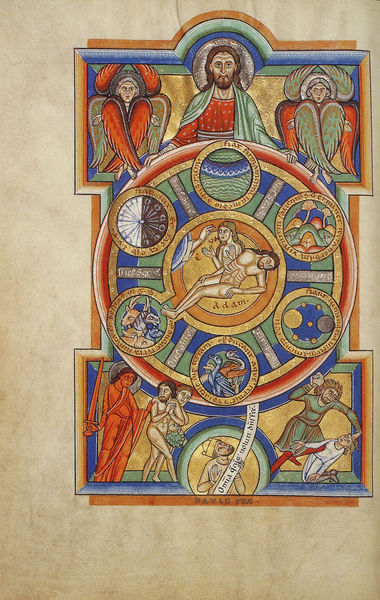
Titel: Stammheim Missale, Hildesheim
Schlagwörter: blau, gott, himmel, mann, nackt, menschen, frau, zeichnung, rot, tiere, bibel, rahmen, stein, bild, gold, personen, krone, kreis, engel, schrift, farben, rad, inschrift, fotografie, adam, eva, paradies, religion, druck, schwert, text, kreise, beschriftung, buchseite, karte, heiligenschein, christus, jesus, christlich, hölle, heilige, töten, vertreibung, welt, erzengel, erschlagen, garten eden, goldgrund, flüsse, kain, schriftband, buchmalerei, schöpfung, tierkreiszeichen, evangelisten, weltkarte, evangeliar, weltbild, kosmos, erschaffung, leben und tod, theologie, abel, kosmologie, gottes hand, buchmaleri, insulare kunst